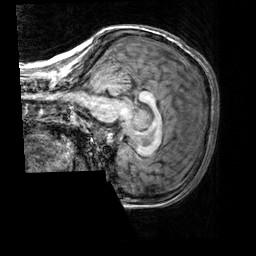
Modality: T1w
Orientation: sagittal
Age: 20
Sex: female
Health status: healthy
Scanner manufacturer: siemens
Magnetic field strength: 3 T
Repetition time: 2.3 s
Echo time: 0.00303 s